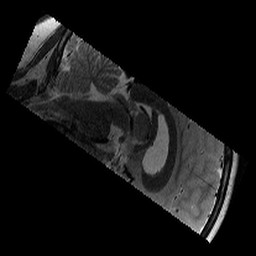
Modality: T2w
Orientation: sagittal
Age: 10
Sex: male
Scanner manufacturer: siemens
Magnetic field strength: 3 T
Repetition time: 9.23 s
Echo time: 0.067 s